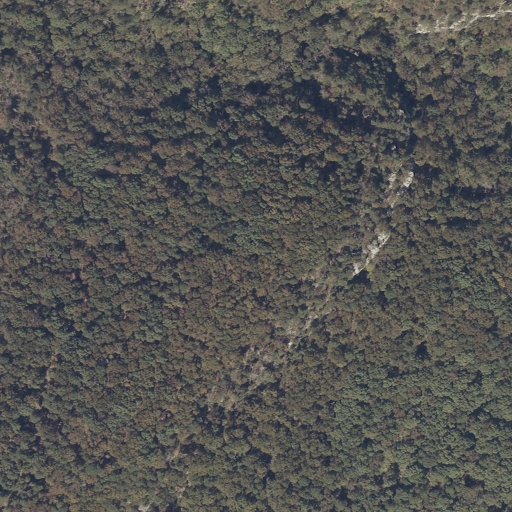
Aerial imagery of cape in Alabama named Highpoint containing deciduous forest and mixed forest